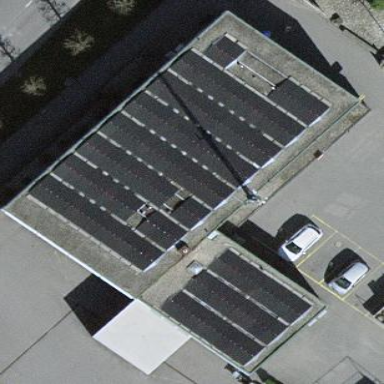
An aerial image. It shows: Building with flat roof made of gravel.